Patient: sex F, age 36
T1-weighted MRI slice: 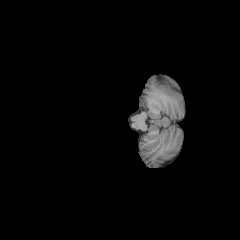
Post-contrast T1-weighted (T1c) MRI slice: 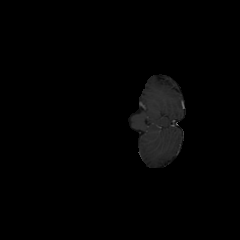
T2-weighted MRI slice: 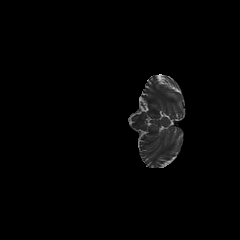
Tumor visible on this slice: no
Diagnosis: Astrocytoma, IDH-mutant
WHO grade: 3